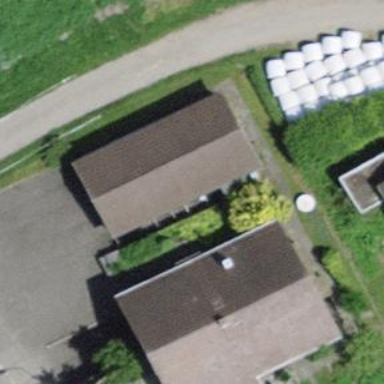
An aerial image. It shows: Garage building.